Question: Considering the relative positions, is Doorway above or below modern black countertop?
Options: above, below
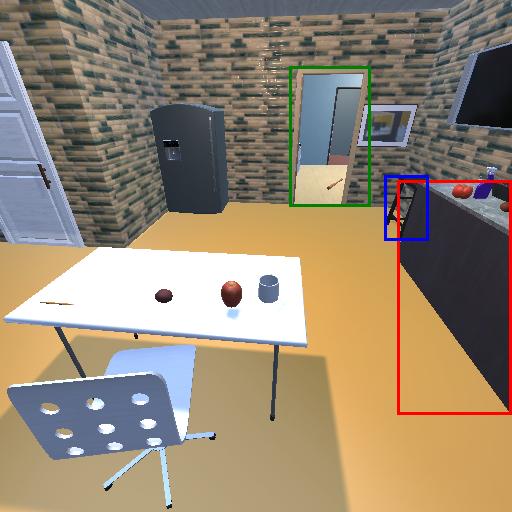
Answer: above